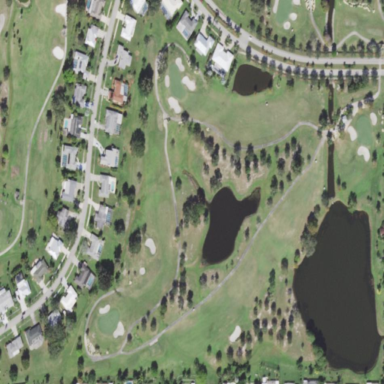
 place for golfing and leisure activities."